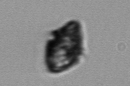
Label: Kryptoperidinium_triquetrum